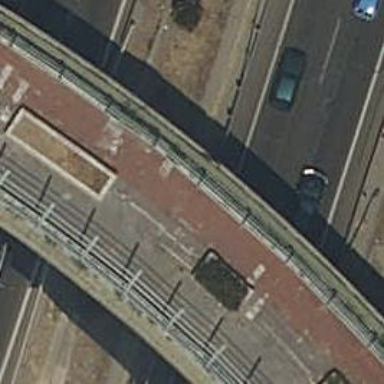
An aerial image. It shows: Concrete bridge over segregated cycleway.